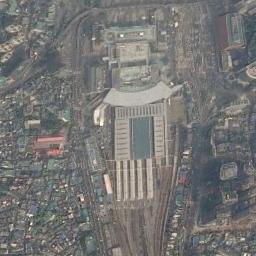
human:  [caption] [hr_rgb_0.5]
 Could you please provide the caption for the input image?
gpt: There are many buildings of different shapes and sizes beside the railway station .

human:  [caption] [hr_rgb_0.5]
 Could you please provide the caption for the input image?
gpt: There is a railway station in the crowded city .

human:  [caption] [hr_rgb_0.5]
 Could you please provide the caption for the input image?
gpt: The railway station with some buildings is surrounded by lots of other buildings .

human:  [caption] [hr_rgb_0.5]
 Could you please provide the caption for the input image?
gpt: The railway station is next to some buildings .

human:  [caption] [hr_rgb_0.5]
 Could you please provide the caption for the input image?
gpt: There are many buildings around the railway station .